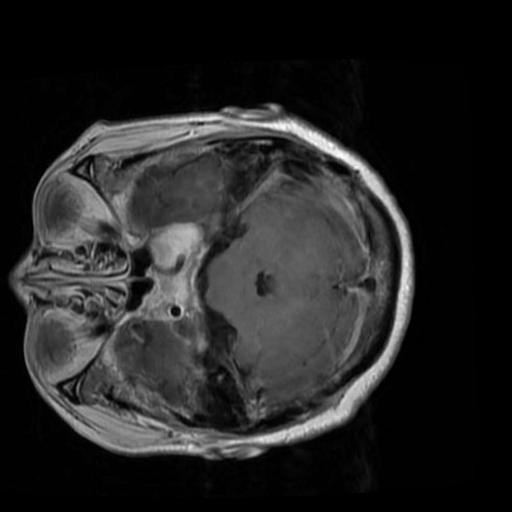
Label: brain_menin